Field crop: maize
Growth stage: 1
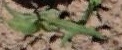
Species: maize